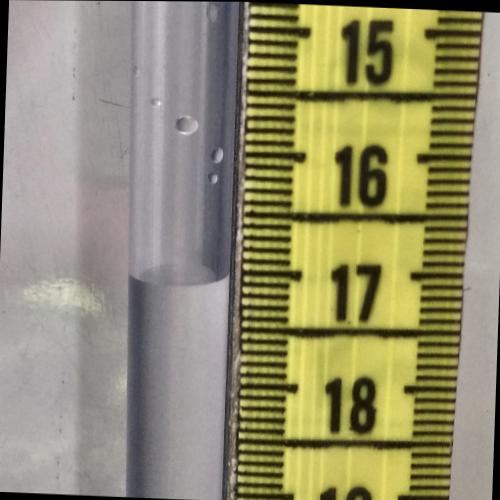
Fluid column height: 17.0 cm